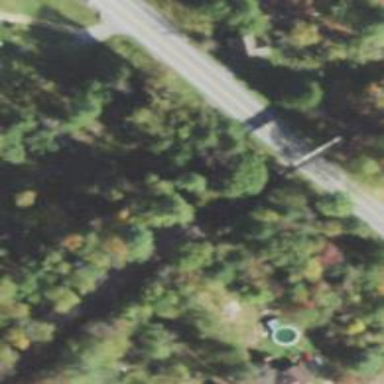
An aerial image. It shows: Bridge over railway line.